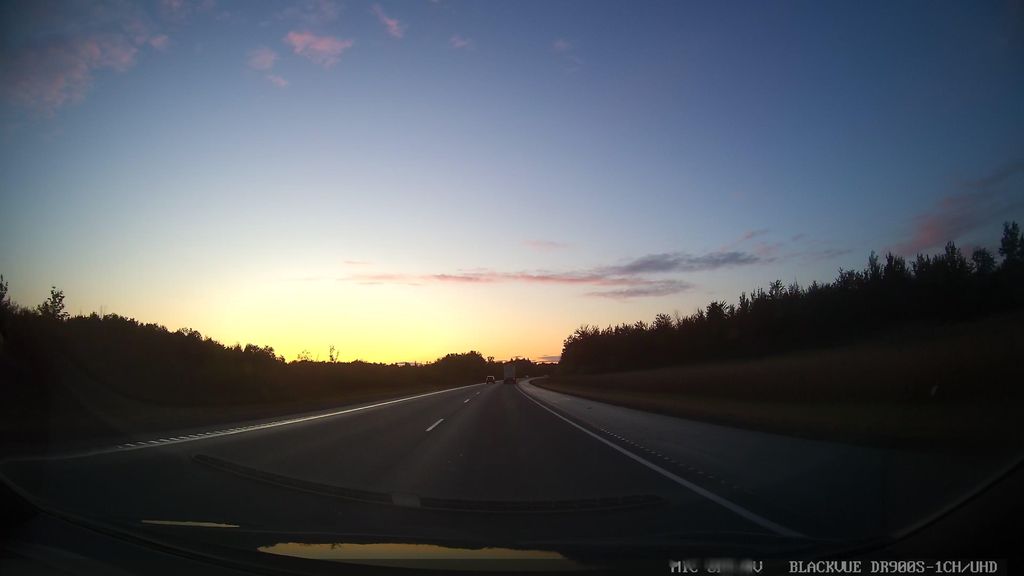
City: ottawa-gatineau